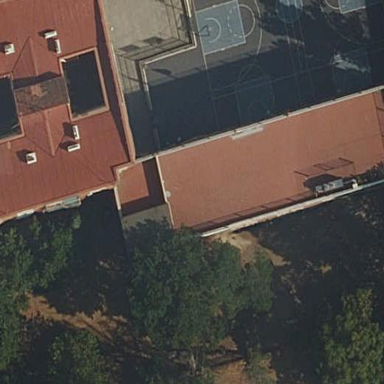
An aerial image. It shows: School.